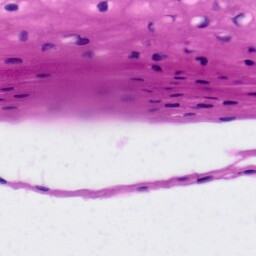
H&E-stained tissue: Tonsil